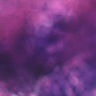
Metastatic tissue present: no